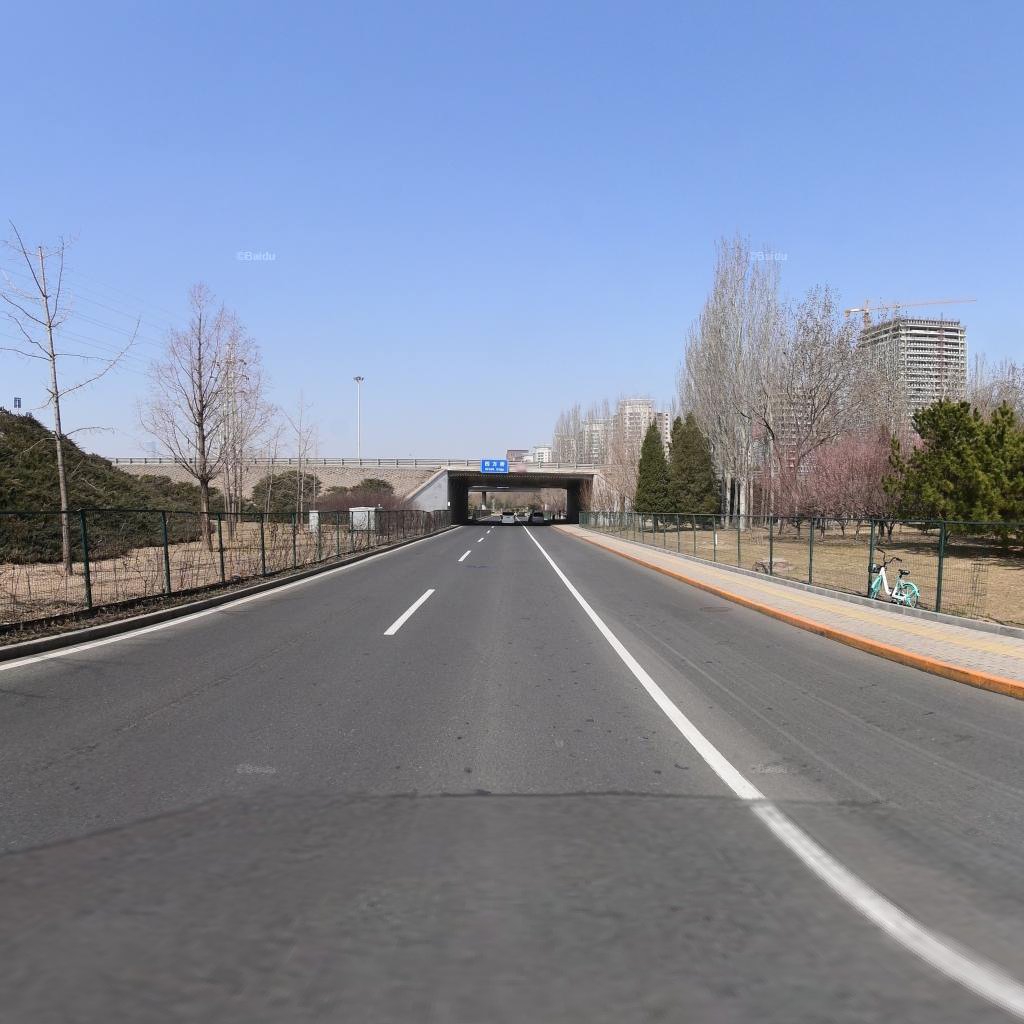
Region: Chaoyang
Road damage annotations: manhole cover, longitudinal crack